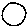
Label: circle